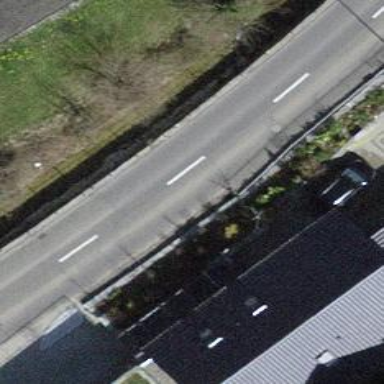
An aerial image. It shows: Tertiary road.